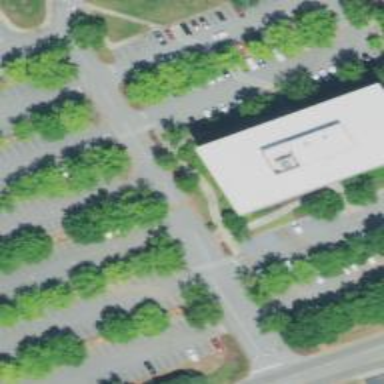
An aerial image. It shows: Commercial building.